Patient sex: M
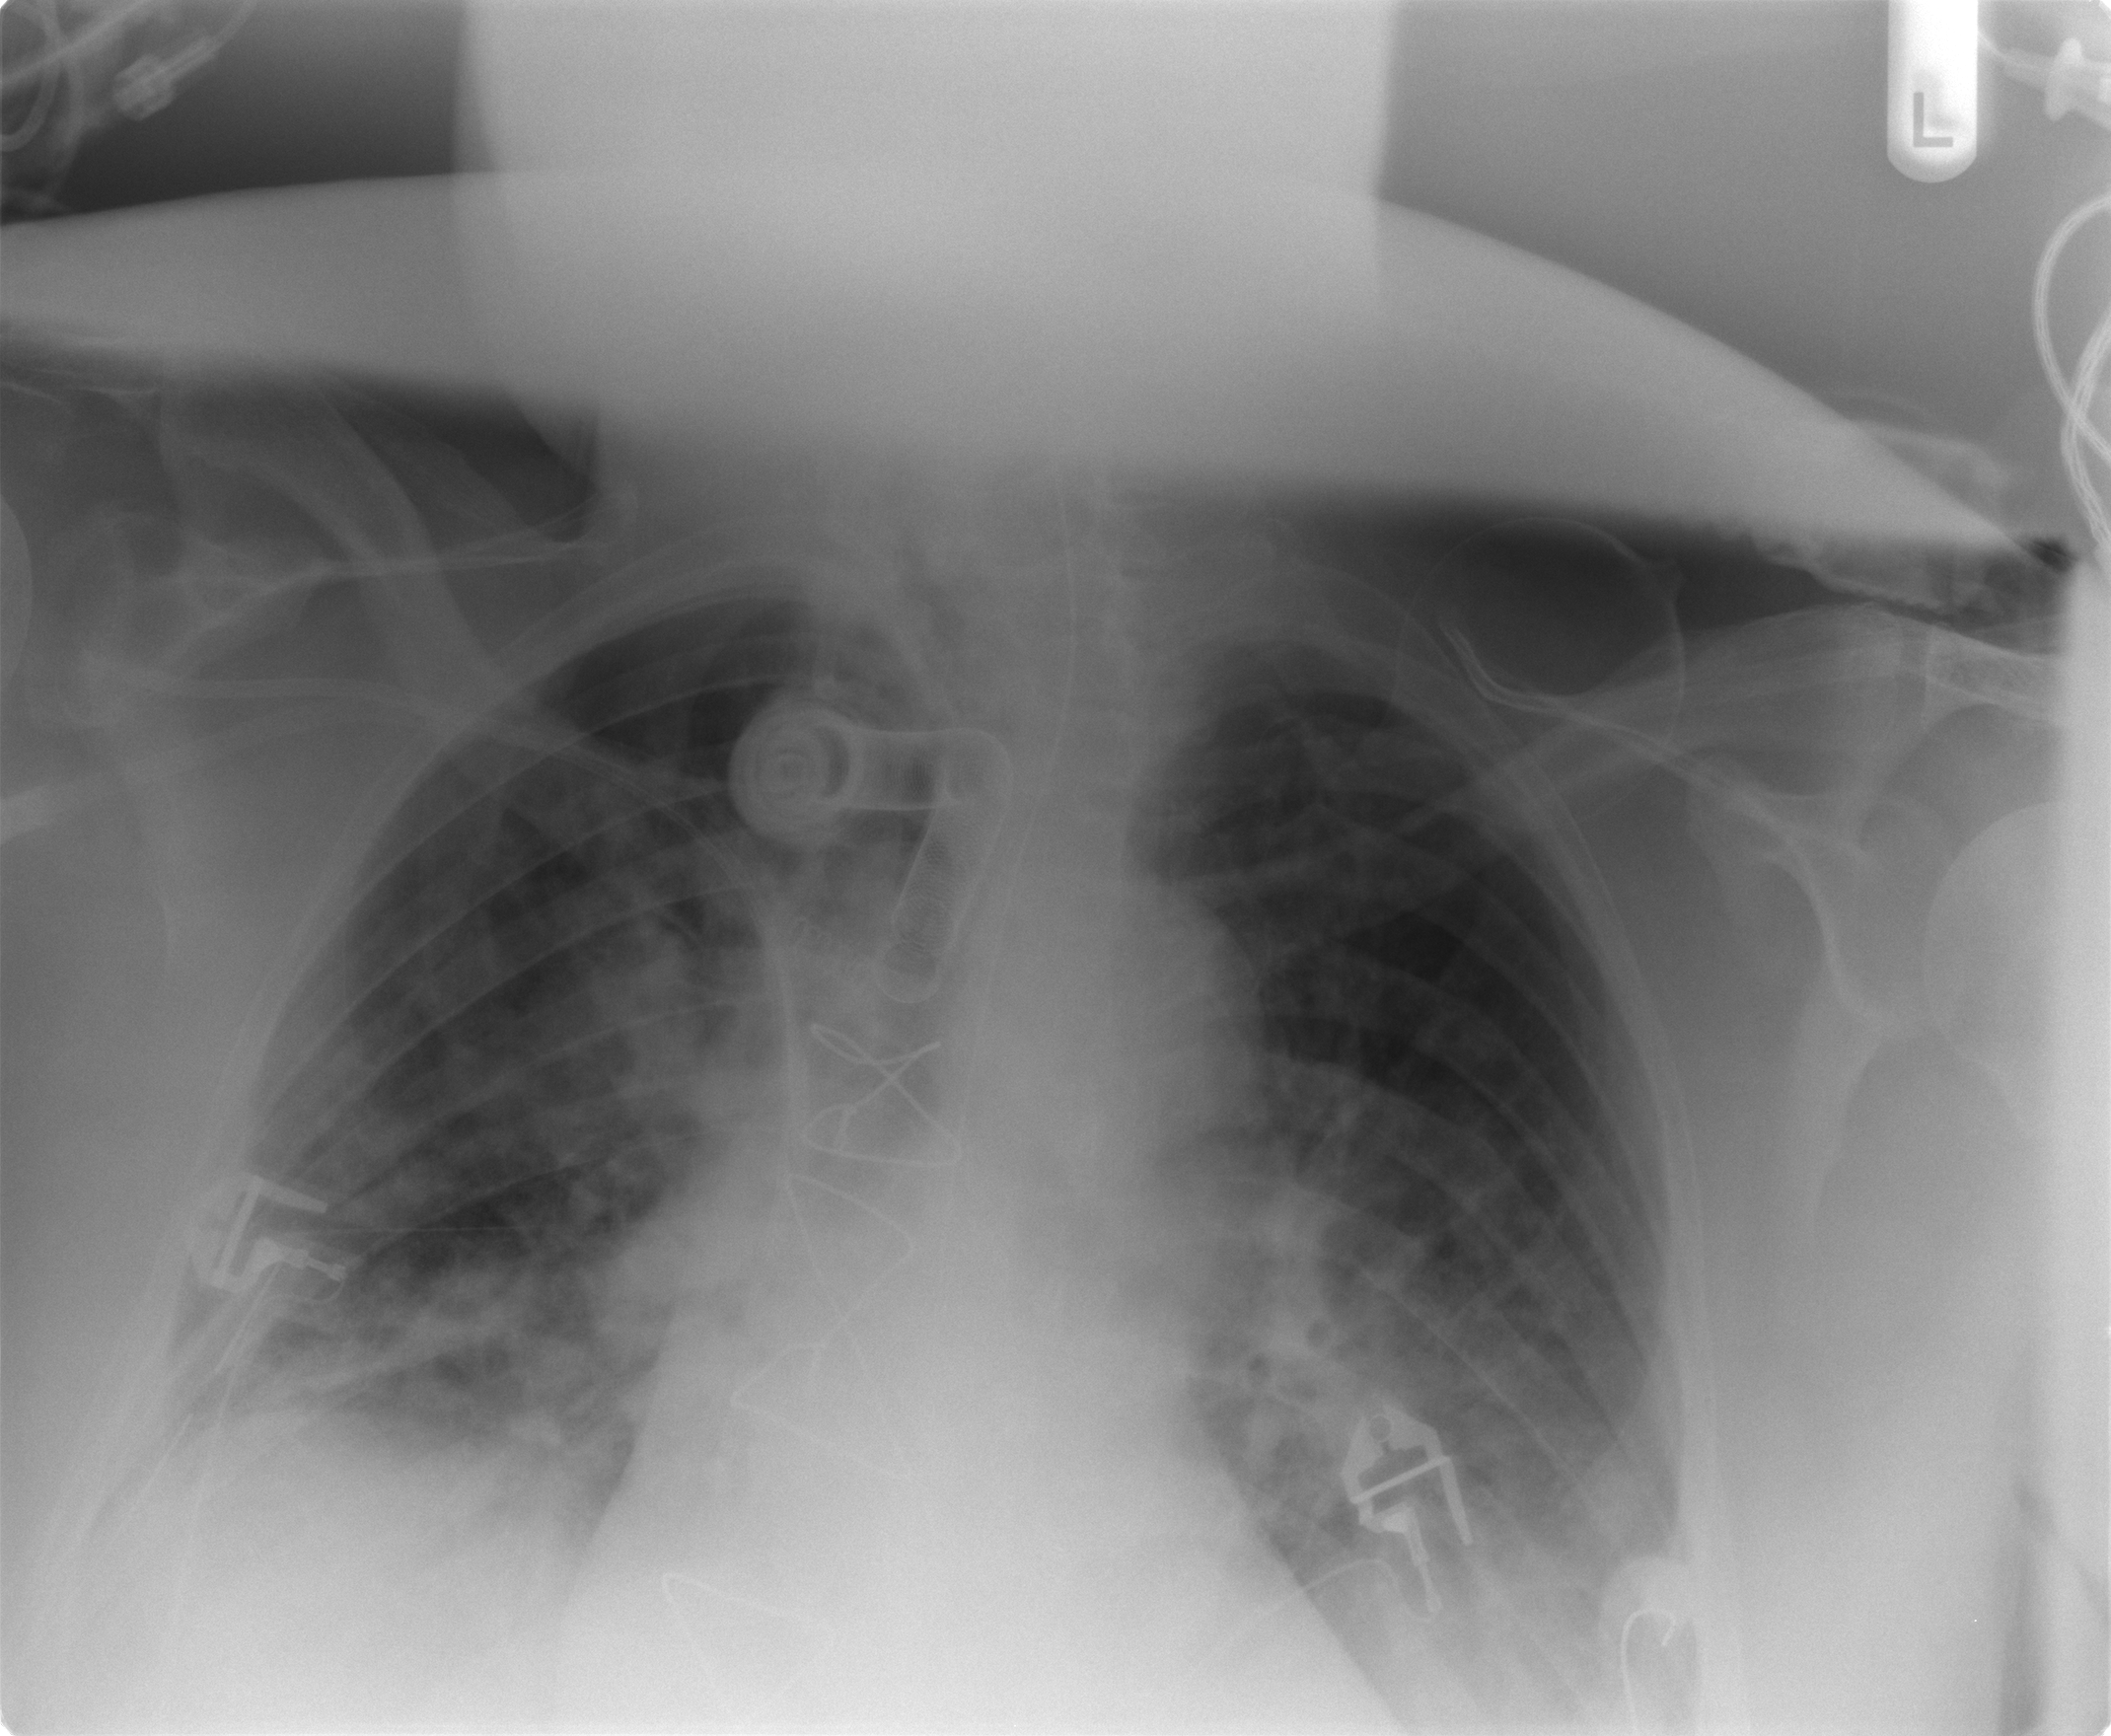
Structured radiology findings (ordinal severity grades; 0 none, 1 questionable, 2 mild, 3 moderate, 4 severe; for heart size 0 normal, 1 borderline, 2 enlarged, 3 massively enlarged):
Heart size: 2
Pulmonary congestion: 2
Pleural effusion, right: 0
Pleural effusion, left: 0
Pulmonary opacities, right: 3
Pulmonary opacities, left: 3
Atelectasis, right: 2
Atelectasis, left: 2